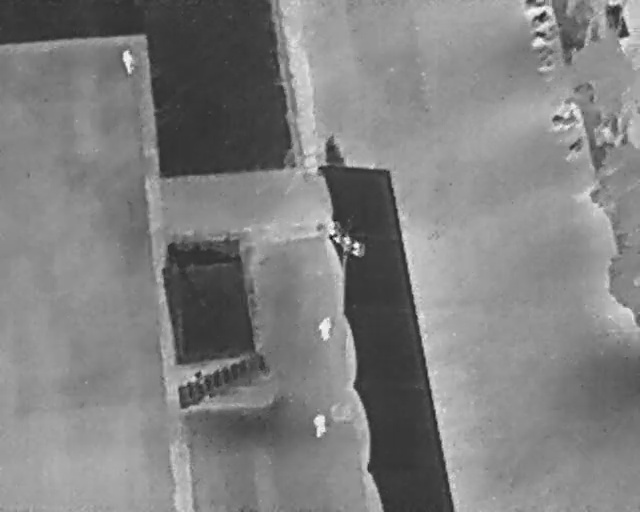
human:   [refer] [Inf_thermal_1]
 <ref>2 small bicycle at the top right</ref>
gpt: <box>[[83, -1, 84, 2, 2], [84, 11, 86, 14, 2]]</box>

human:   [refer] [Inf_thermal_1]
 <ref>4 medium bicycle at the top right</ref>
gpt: <box>[[83, 1, 85, 5, 161], [83, 4, 86, 10, 162], [86, 20, 89, 26, 2], [88, 26, 91, 31, 136]]</box>

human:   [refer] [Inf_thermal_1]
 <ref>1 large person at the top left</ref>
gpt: <box>[[17, 10, 22, 13, 2]]</box>

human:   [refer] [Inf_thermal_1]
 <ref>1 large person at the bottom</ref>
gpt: <box>[[47, 81, 52, 84, 2]]</box>